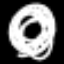
Label: donut